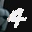
Label: 4